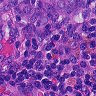
Metastatic tissue present: yes